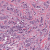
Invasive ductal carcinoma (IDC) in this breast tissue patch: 1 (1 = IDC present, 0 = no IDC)